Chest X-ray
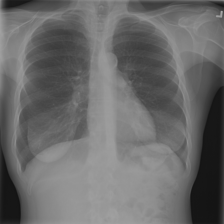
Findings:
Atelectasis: negative
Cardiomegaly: negative
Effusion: negative
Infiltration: negative
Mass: negative
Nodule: negative
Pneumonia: negative
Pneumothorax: negative
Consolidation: negative
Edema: negative
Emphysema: negative
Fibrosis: negative
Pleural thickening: negative
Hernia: negative